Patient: sex M, age 78
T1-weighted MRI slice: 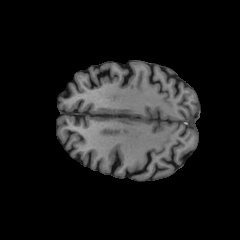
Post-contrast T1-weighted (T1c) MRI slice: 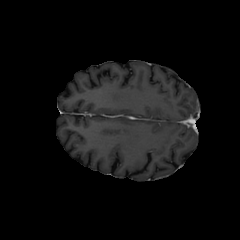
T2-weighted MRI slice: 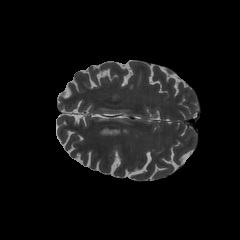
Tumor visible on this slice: no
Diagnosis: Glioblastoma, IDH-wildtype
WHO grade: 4